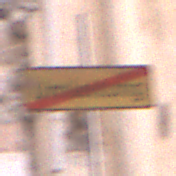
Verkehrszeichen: EndeDerUmleitungsankuendigung
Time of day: MorningAfternoon
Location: Outdoor (Urban)
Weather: Clear
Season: NotSpecified
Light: Natural